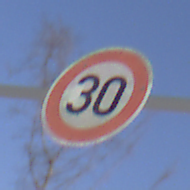
Verkehrszeichen: Geschwindigkeit30
Umgebung: Outdoor, Nature
Tageszeit: SunriseSunset
Wetter: Clear
Licht: Natural
Jahreszeit: NotSpecified
Kontrast: HighContrast